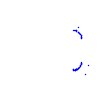
Particle: proton